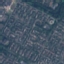
Land use / land cover class: Residential